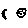
Label: moon